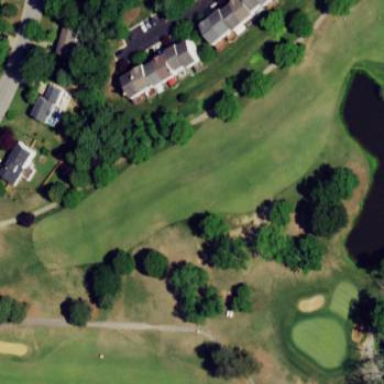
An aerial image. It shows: Golf course.